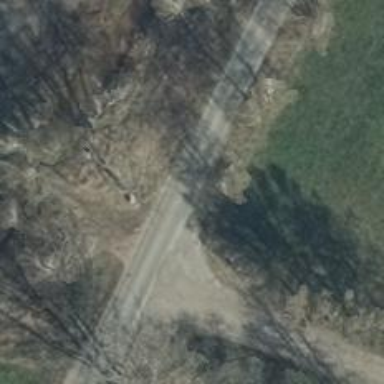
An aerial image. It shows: Unclassified road with asphalt surface.